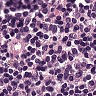
Metastatic tissue present: no